Here is the time-frequency representation (spectrogram) of a rolling-element bearing's vibration measurement. Diagnose the bearing from this image, choosing from: normal, inner_race, outer_race, ball.
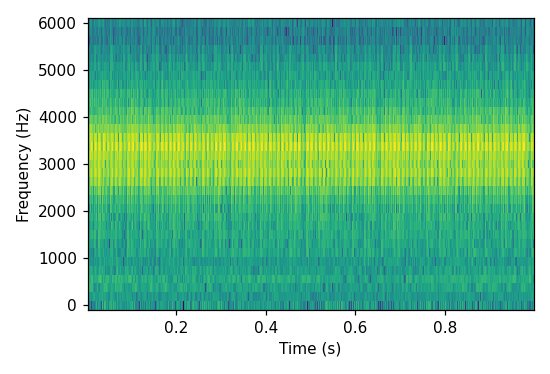
Answer: outer_race